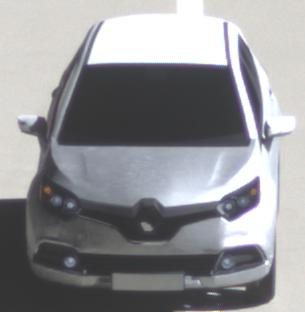
Make: Renault
Model: Captur ENERGY TCe 90
Detailed model: Captur (I)
Model produced from: 2013/06
Model produced until: 2015/05
Doors: 5
Color: white
Road condition: wet road
Daytime: morning or afternoon
Contrast: high contrast